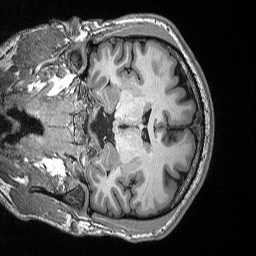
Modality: T1w
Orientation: coronal
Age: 29
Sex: male